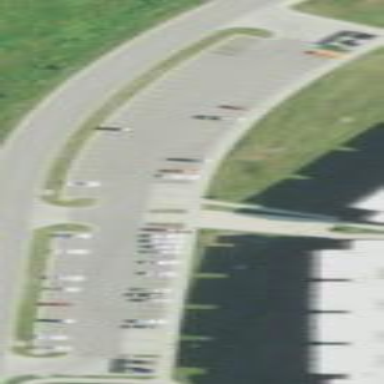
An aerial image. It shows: Paved parking area.